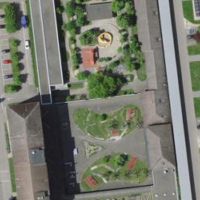
EUNIS habitat code: 54
Species observed at this site:
Trifolium repens